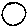
Label: circle